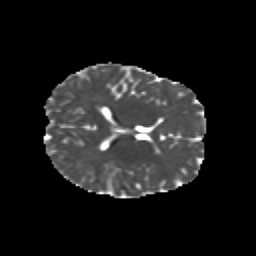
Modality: MD
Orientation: axial
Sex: female
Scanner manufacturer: siemens
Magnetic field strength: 3 T
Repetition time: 5 s
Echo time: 0.071 s